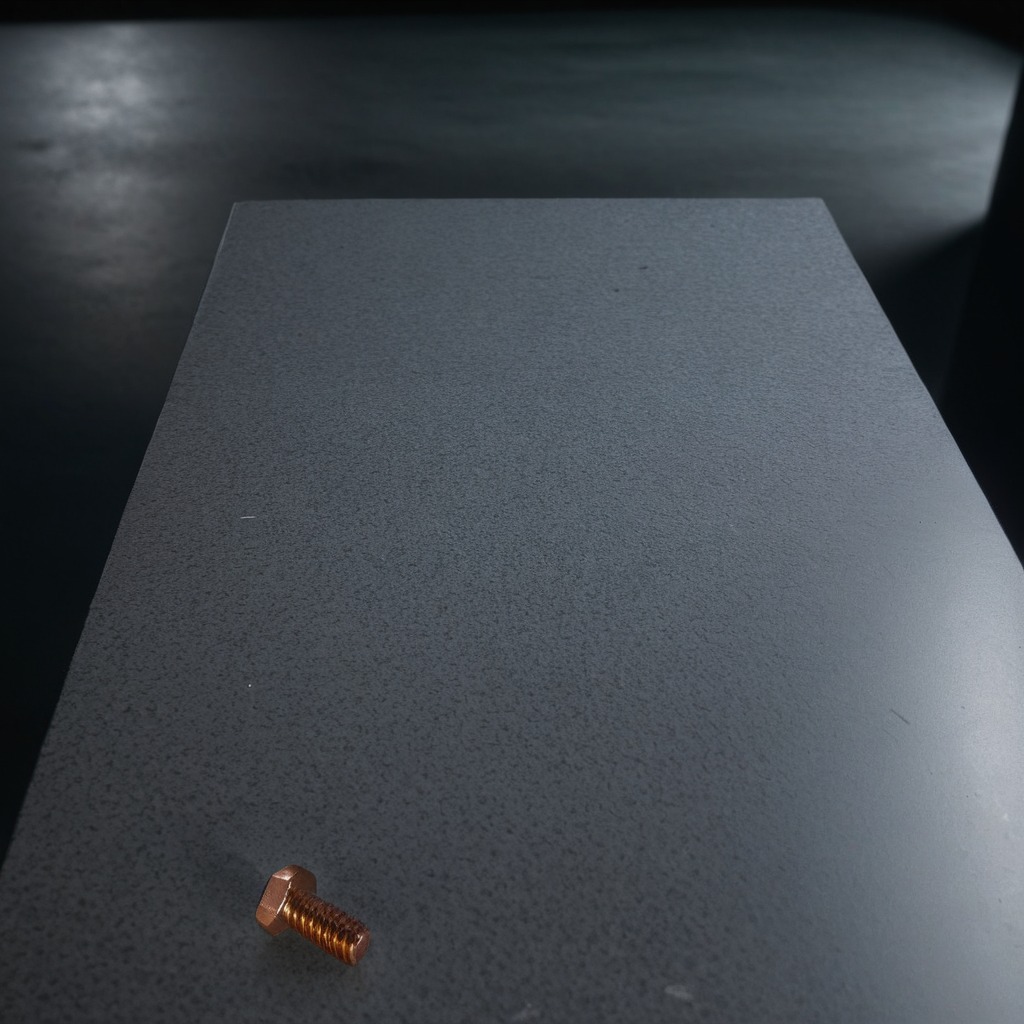
A metal screw is lying on the clean granite table inside a workshop at night dim ambient light soft shadows worn but